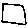
Label: square